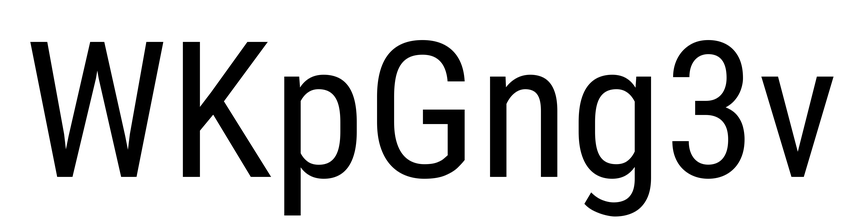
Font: Roboto_Condensed_Regular